Field crop: tomato
Growth stage: 1
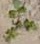
Species: portulaca